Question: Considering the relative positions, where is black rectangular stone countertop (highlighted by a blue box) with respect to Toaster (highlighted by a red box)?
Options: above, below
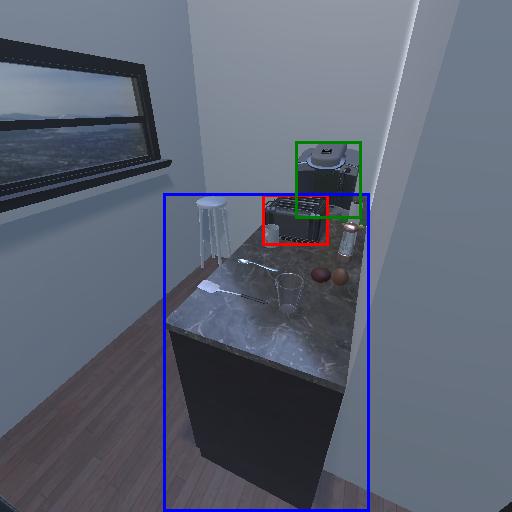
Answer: above